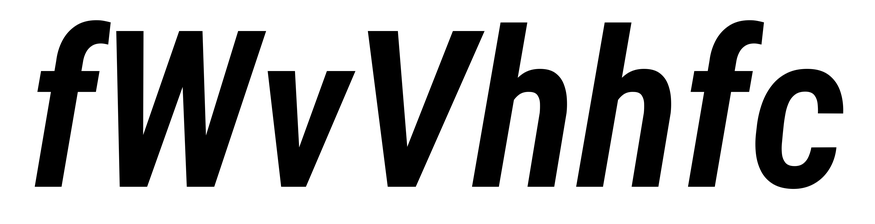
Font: Roboto-Italic_Condensed_SemiBold_Italic